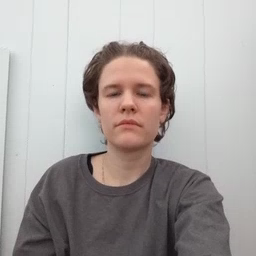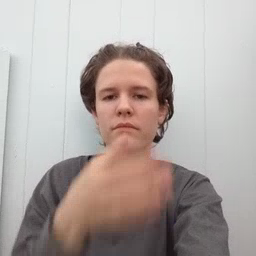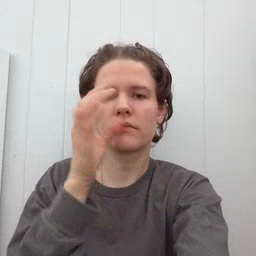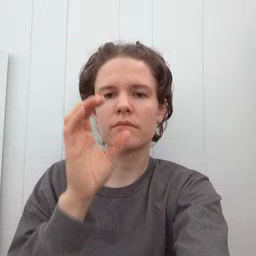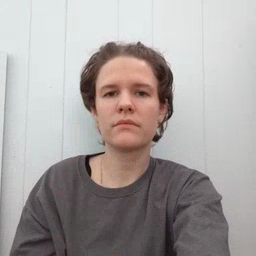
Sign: drink